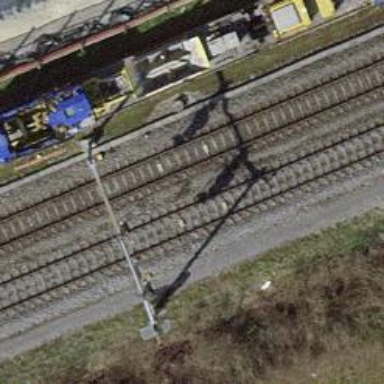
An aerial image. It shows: Railway signal.